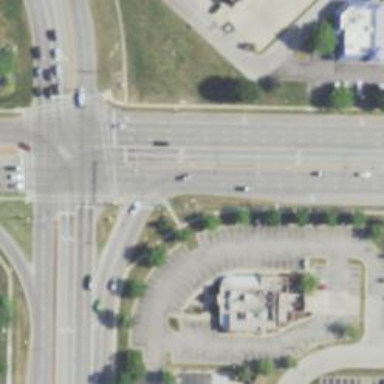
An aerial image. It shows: Solid stop line on the road.